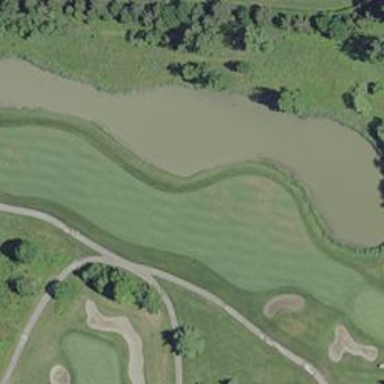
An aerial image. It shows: Water hazard in golf course. The hazard is natural water feature.